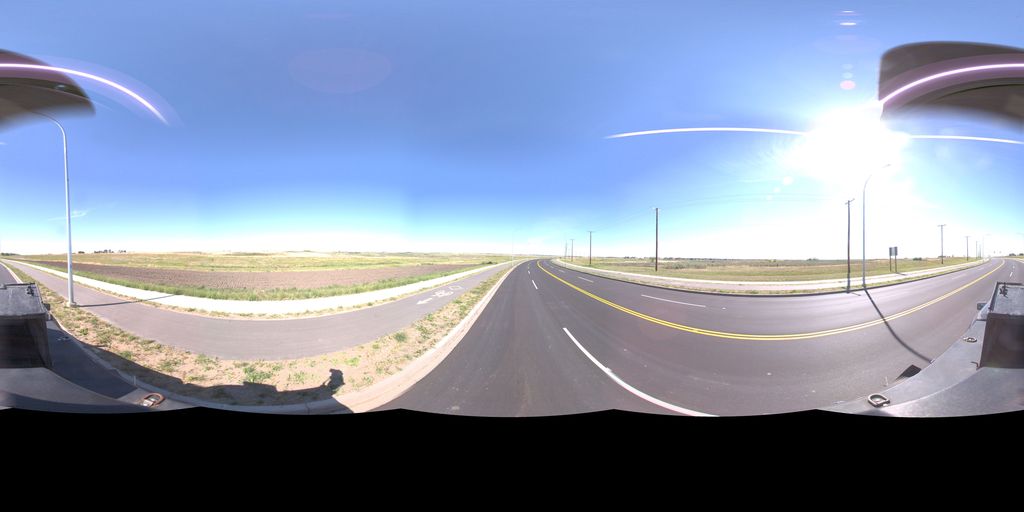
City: saskatoon